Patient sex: M
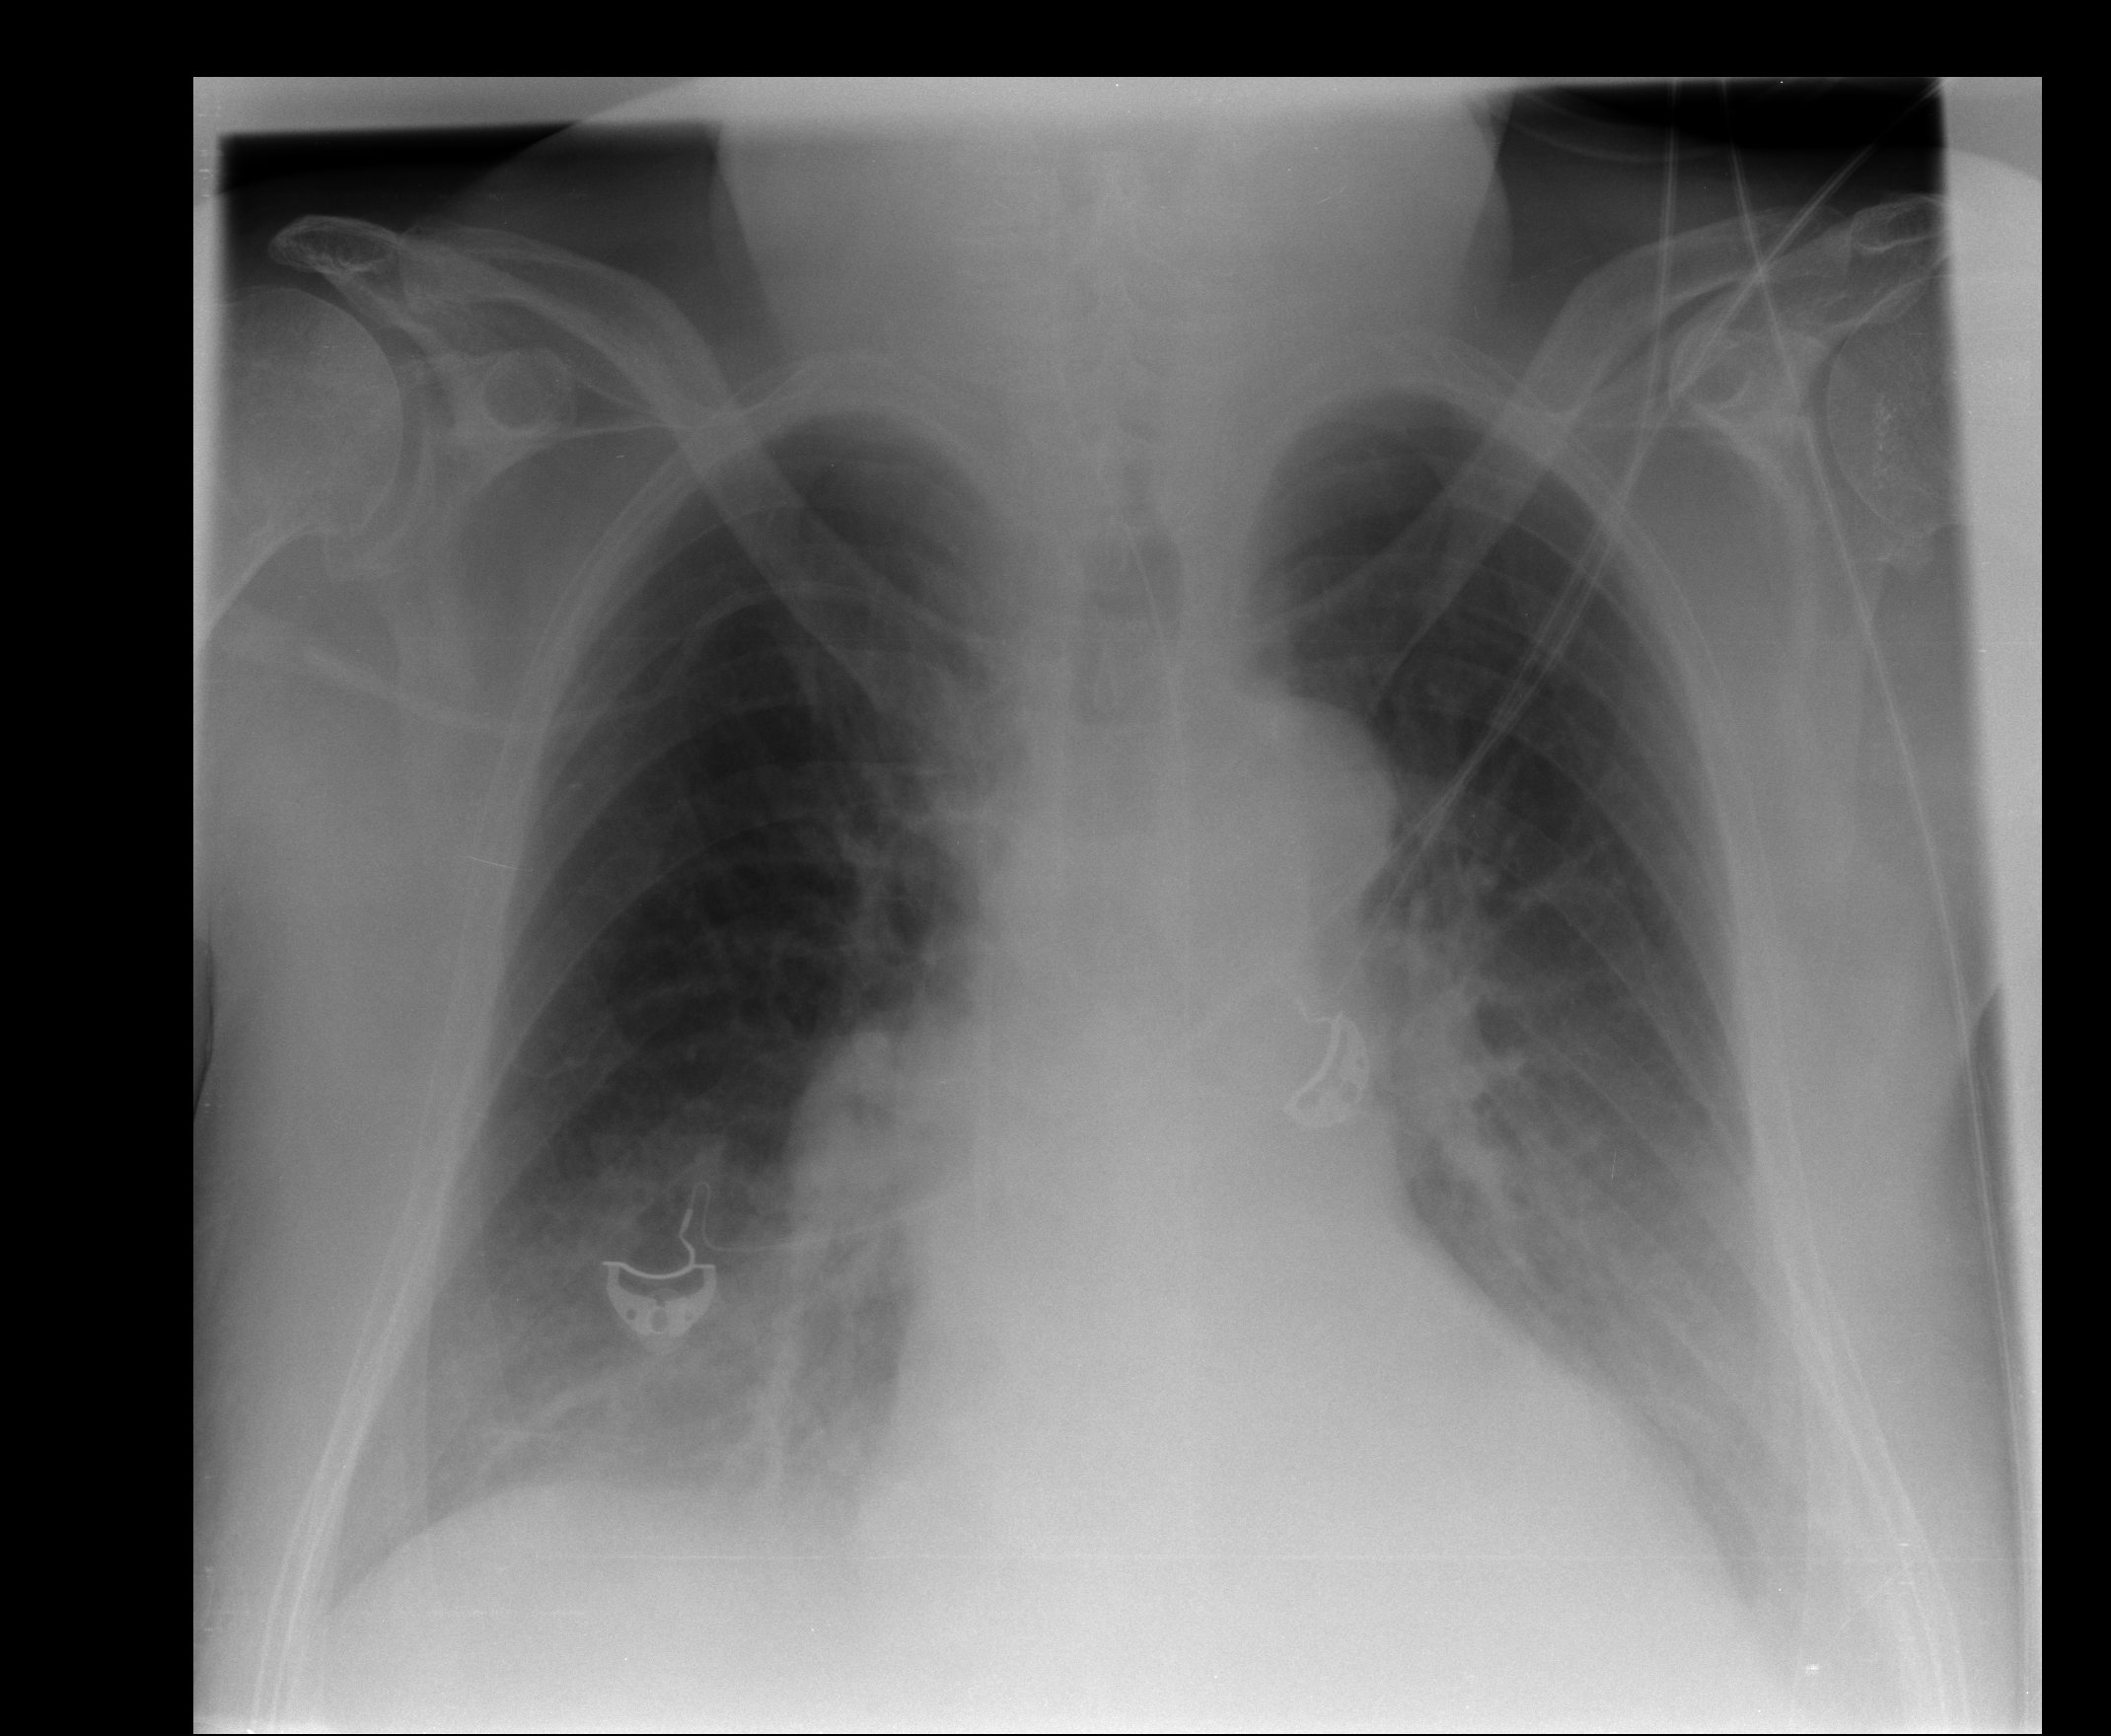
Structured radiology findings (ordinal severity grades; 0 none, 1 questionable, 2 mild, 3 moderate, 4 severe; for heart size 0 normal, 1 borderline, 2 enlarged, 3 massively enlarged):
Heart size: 0
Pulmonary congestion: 2
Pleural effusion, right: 2
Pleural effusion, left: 2
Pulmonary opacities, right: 0
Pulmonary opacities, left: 0
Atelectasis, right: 2
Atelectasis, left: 2